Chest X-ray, AP view. Patient: 46 years old, sex F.
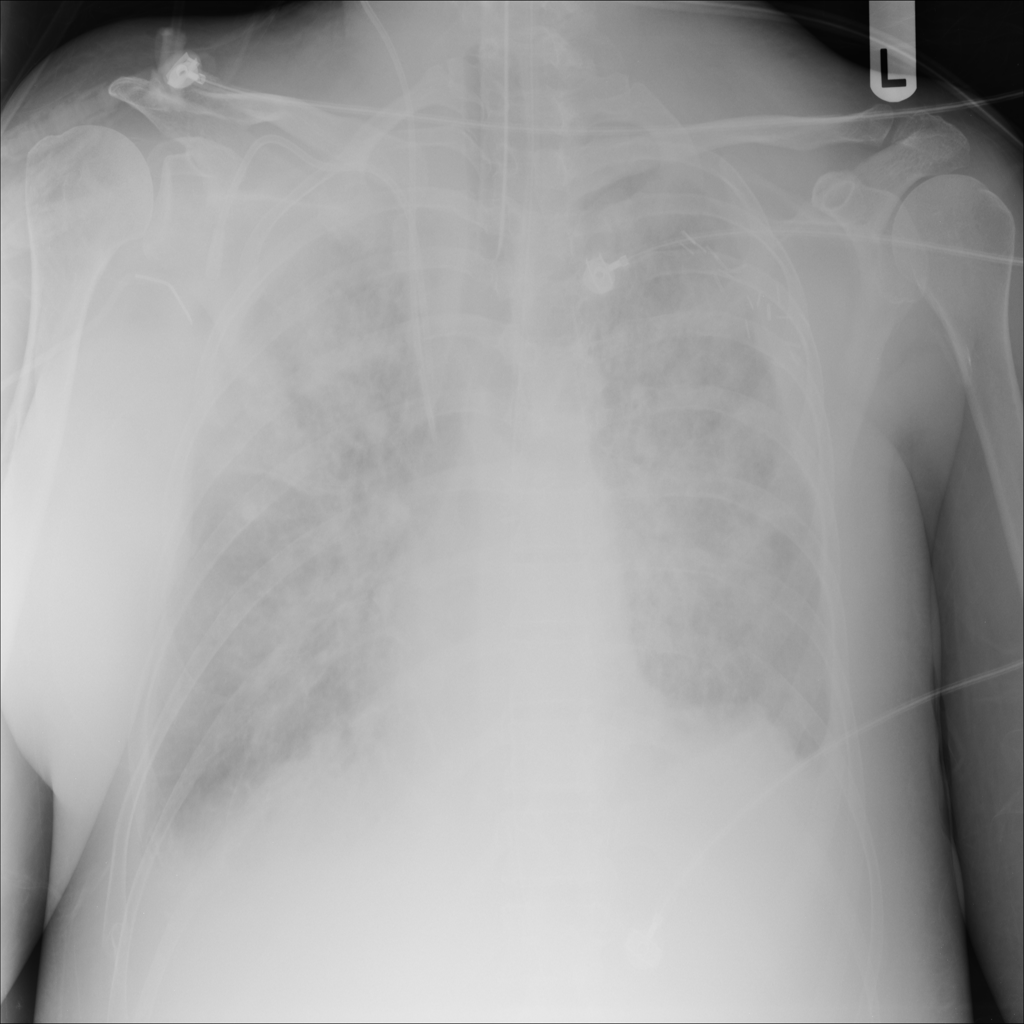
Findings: No Finding